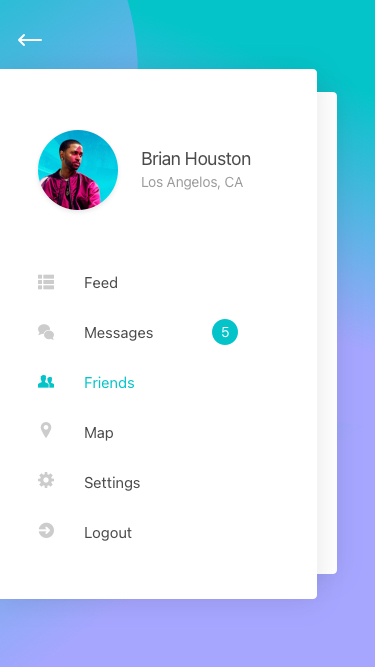
Text in this UI design:
Feed
Messages
Friends
Map
Settings
Logout
5
Brian Houston
Los Angelos, CA